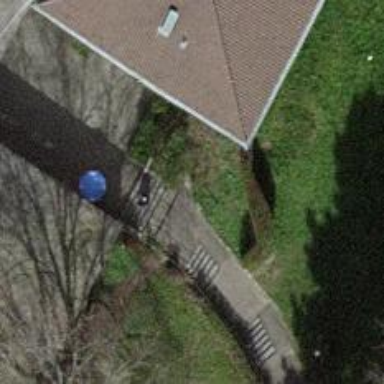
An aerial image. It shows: Set of concrete steps.